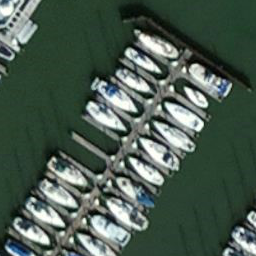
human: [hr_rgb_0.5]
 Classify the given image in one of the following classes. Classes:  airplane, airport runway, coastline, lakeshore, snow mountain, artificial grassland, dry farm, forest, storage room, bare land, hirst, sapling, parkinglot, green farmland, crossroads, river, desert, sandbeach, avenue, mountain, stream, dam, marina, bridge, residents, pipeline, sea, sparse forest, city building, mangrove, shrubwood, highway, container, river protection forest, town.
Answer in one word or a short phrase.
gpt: marina